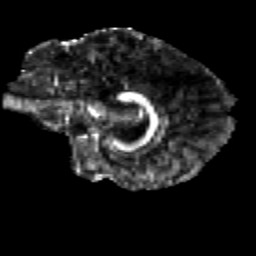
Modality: FA
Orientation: sagittal
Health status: healthy
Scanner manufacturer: siemens
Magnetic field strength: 3 T
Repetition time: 12 s
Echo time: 0.092 s